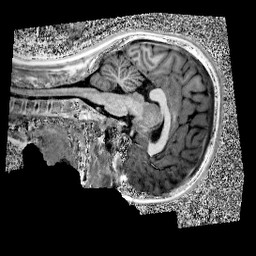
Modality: UNIT1
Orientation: sagittal
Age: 11
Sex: male
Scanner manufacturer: siemens
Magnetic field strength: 3 T
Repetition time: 4 s
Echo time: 0.00303 s